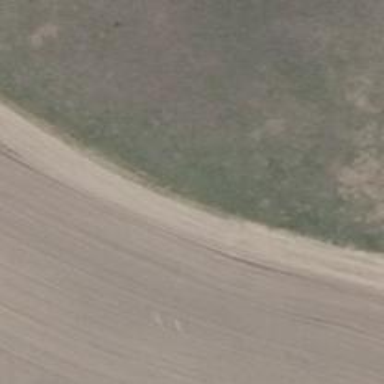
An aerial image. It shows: Ground track with grade3 quality.